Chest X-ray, AP view. Patient: 76 years old, sex M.
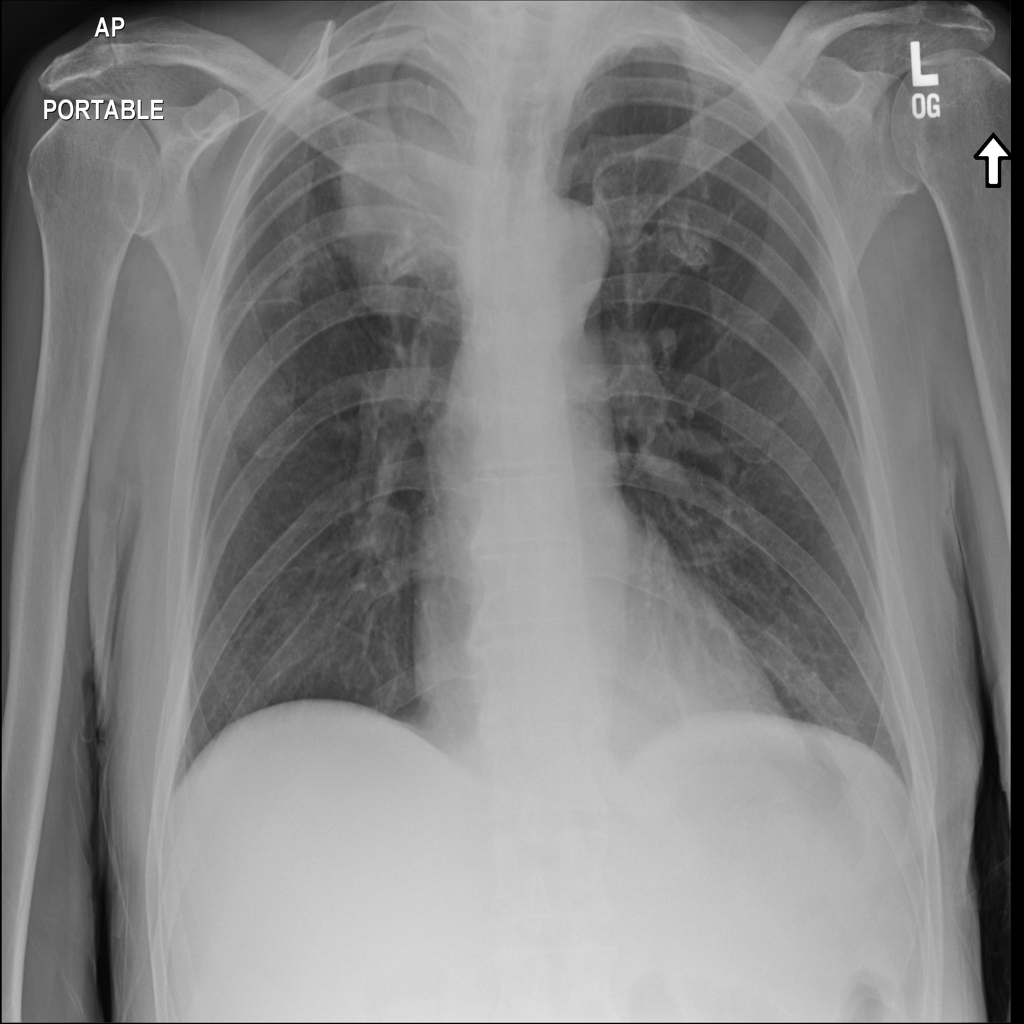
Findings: No Finding